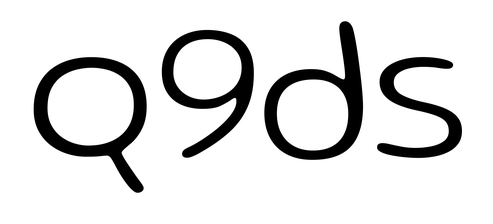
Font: Gluten_ExtraLight